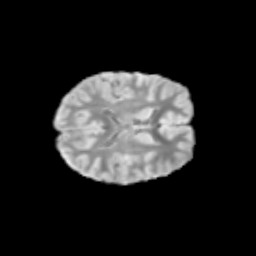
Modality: T2w
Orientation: axial
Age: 10
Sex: female
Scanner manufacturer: siemens
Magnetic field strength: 3 T
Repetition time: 3.8 s
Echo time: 0.07 s